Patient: sex M, age 48
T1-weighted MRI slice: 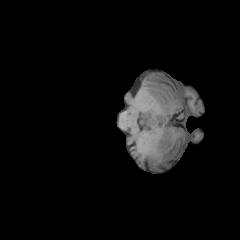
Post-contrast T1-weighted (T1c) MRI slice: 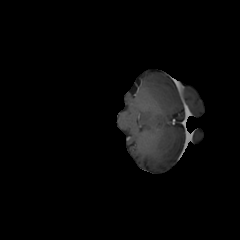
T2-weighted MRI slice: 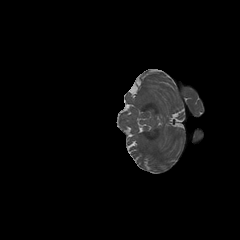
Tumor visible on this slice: no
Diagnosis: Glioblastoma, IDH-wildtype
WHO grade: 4